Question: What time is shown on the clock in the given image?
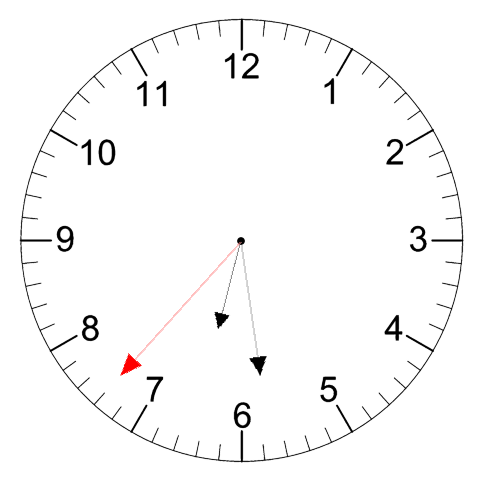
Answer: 06:28:37